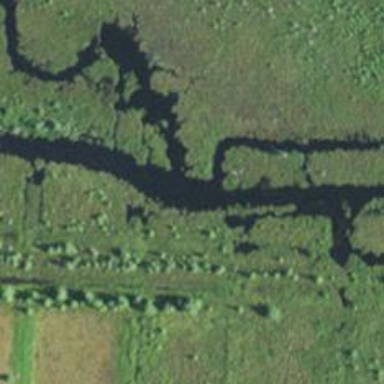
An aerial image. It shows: Canal.